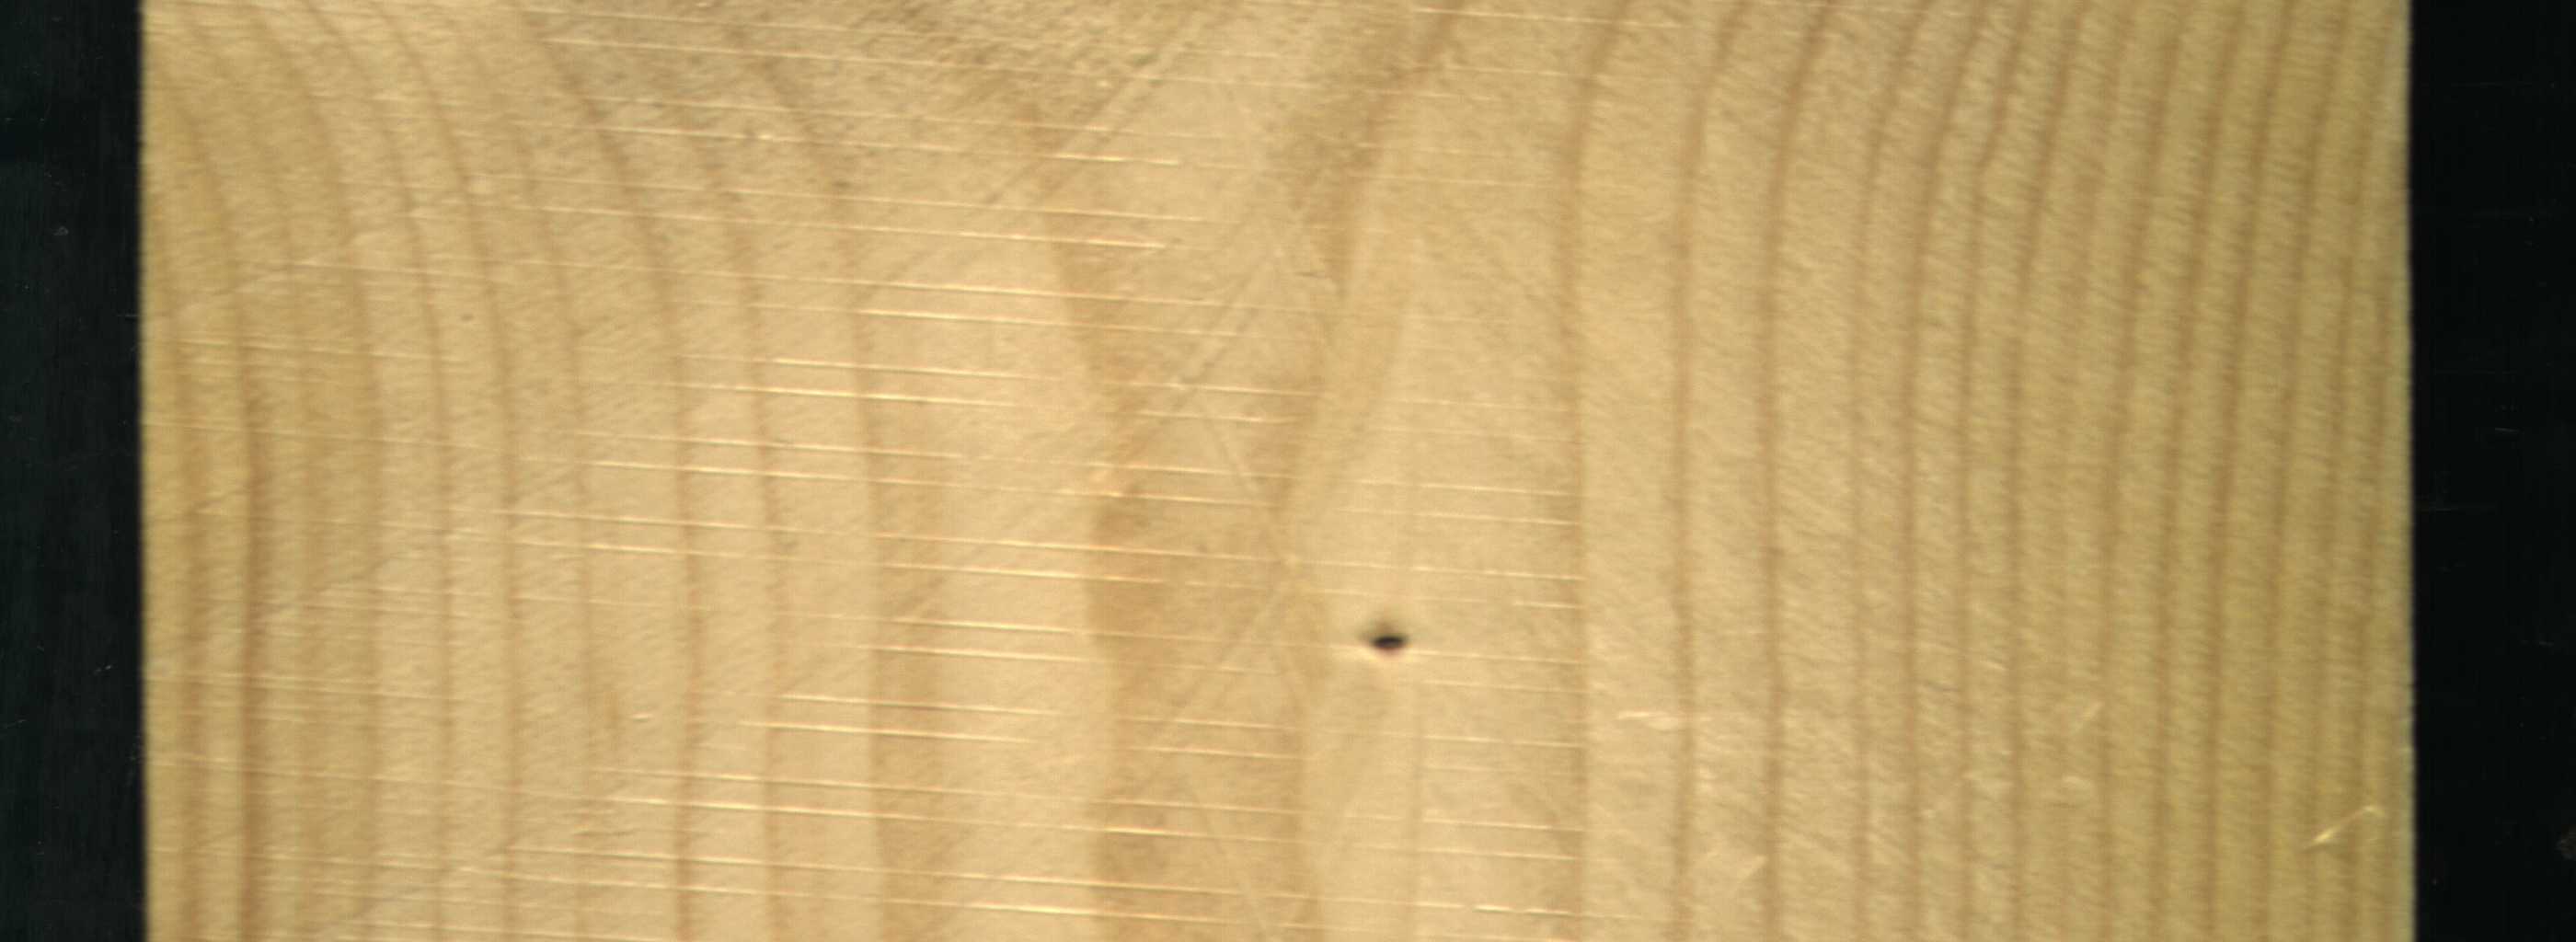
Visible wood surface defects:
Dead_Knot